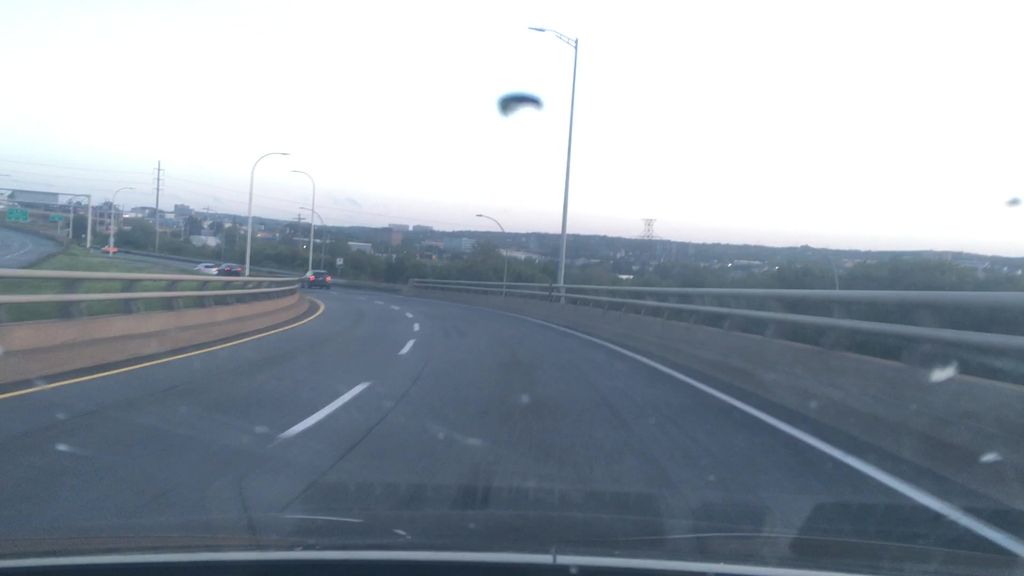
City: halifax